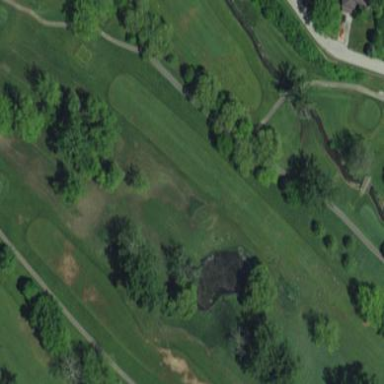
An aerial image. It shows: Grassy area designated as golf fairway.